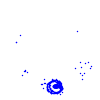
Particle: electron